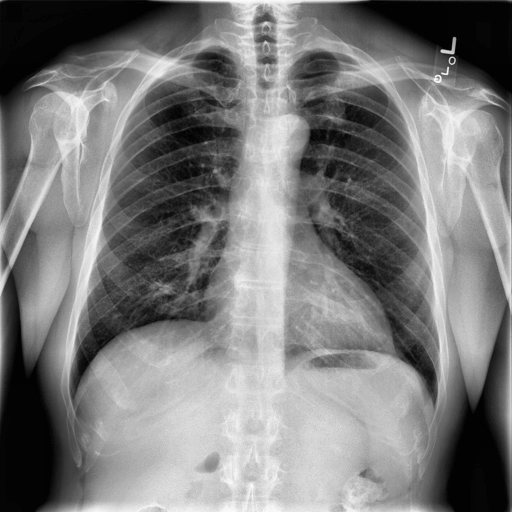
Finding: NORMAL